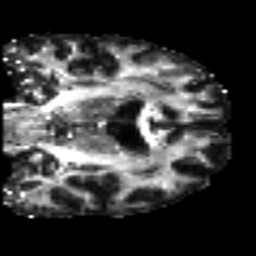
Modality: FA
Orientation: coronal
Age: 40
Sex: male
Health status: ill
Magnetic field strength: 3 T
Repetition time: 8.4 s
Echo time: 0.0926 s